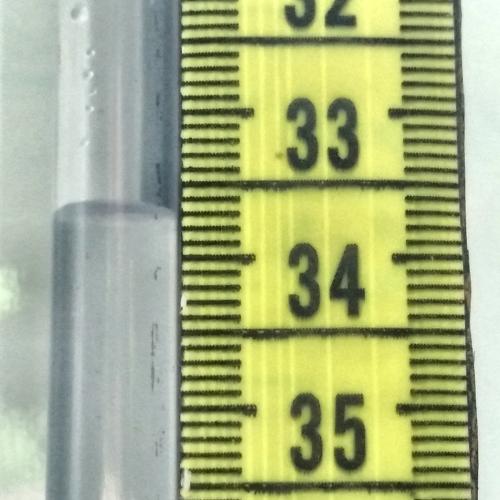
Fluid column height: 33.7 cm